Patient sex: M
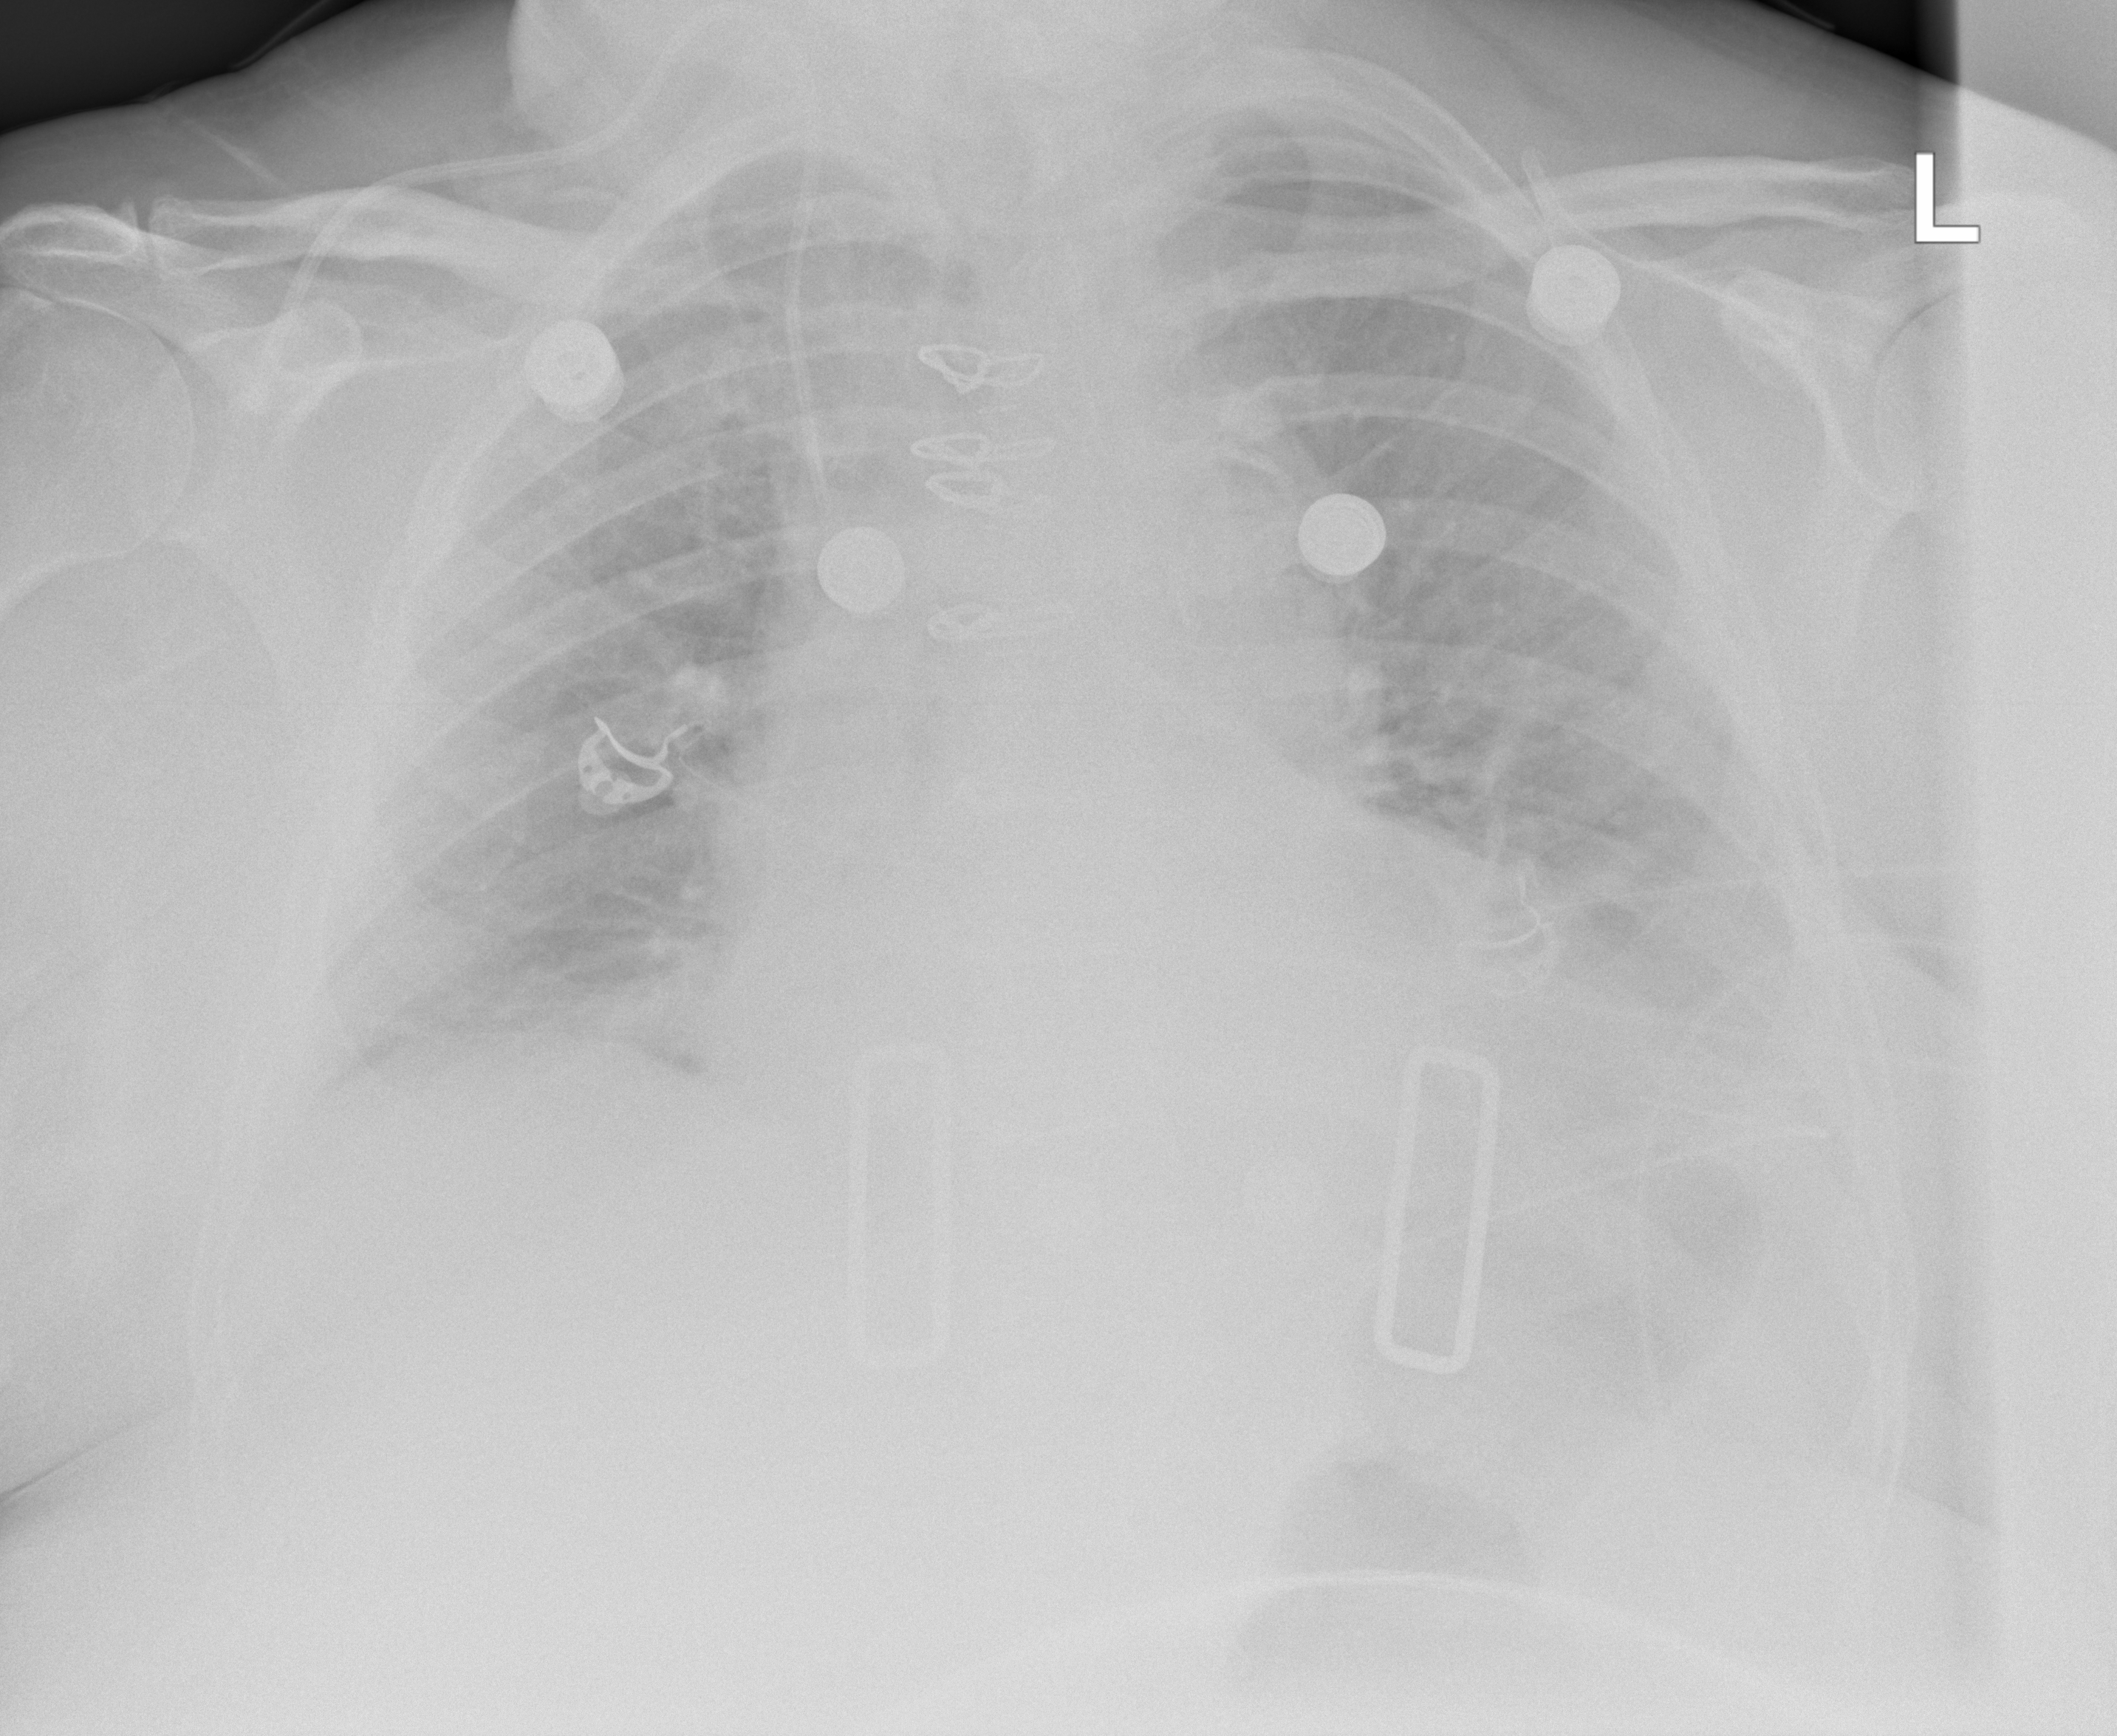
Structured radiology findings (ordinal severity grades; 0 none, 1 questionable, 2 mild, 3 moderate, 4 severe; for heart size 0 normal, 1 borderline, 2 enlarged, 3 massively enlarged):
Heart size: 2
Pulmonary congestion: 2
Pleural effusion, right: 1
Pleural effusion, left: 2
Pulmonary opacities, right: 0
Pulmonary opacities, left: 0
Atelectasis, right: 2
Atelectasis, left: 2